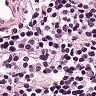
Metastatic tissue present: no